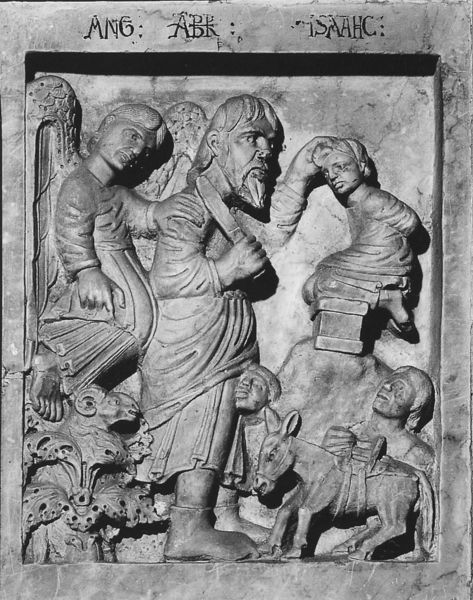
Titel: Kanzel
Standort: Volterra, Dom (EU - I - Toskana)
Schlagwörter: berg, flügel, fuß, kopf, mann, grau, köpfe, männer, schwarz, hunde, tier, tiere, bart, messer, hügel, kind, vater, pflanze, esel, pferd, engel, skulptur, fesseln, relief, schrift, last, men, people, religious, women, arm, figures, gray, grey, hair, nose, old, robe, flowers, gown, plant, plastik, foto, schwarzweiß, schwert, peitsche, schuh, altar, hand, flower, angel, angels, greek, man, rock, roman, stone, dolch, knieend, mittelalter, gebunden, hill, mountain, death, boy, child, isaak, opfer, hörner, plants, gefangener, bock, animals, beard, boots, story, writing, mittelalterlich, sculpture, statue, wings, rope, letters, scene, love, person, shoulder, cat, family, inscription, jesus, foot, shoe, shoes, boot, widder, religion, animal, horse, abraham, gefesselt, horn, horns, baby, goat, ram, sheep, steinbock, lamb, schrfit, dramatic, humans, christian, carving, bible, father, kneeling, son, standing, evil, wing, kill, weeds, darbringen, killing, murder, ass, stein, knife, sacrifice, testament, bas relief, offering, kneel, donkey, execution, prisoner, knees, sorrow, donkeys, 5, pilgrim, plaque, clay, adoration, tied, nativity, bad, bound, good, isaac, abrahem, abraham isaak, craving, ngel, oy, sumer, mng, bas-relief sculpture abraham sacrifice angel bible religion